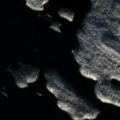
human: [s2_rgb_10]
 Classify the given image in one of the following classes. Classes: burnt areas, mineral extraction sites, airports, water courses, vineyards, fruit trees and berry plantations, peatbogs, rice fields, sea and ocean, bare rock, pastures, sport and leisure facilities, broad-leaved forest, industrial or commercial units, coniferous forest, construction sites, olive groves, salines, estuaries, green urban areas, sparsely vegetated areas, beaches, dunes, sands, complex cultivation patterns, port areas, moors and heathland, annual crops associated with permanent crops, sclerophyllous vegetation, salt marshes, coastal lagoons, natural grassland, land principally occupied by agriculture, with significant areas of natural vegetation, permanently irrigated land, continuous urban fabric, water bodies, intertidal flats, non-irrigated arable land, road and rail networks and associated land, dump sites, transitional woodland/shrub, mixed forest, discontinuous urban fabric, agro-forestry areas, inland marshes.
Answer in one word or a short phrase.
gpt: coniferous forest, water bodies